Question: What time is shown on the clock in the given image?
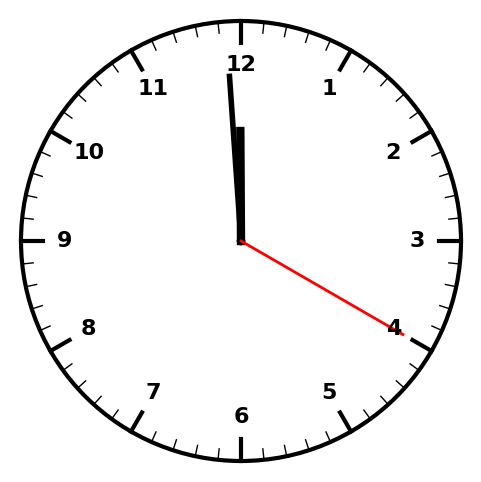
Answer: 11:59:20